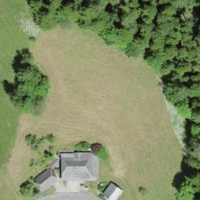
EUNIS habitat code: 24
Species observed at this site:
Stellaria graminea